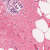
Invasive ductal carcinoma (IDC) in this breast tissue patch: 0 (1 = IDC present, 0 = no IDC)